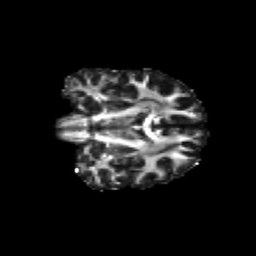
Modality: FA
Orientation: coronal
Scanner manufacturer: siemens
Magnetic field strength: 3 T
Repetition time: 9.2 s
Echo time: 0.084 s